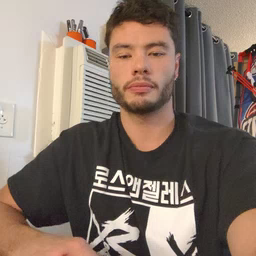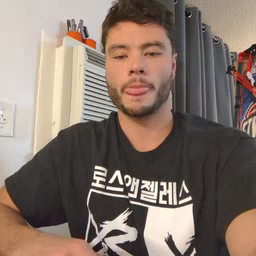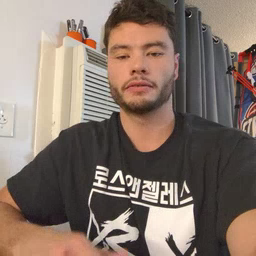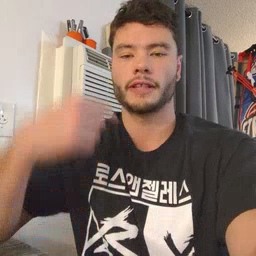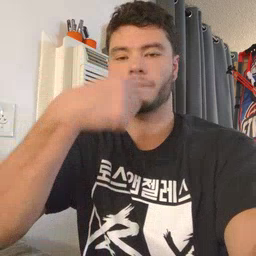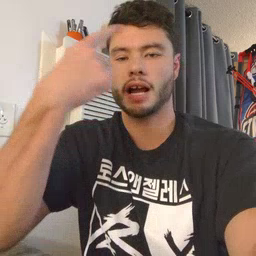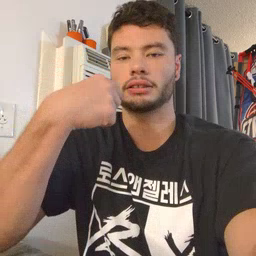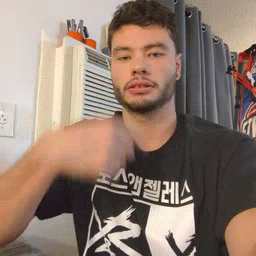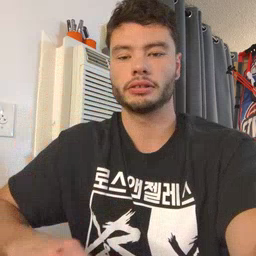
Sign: face